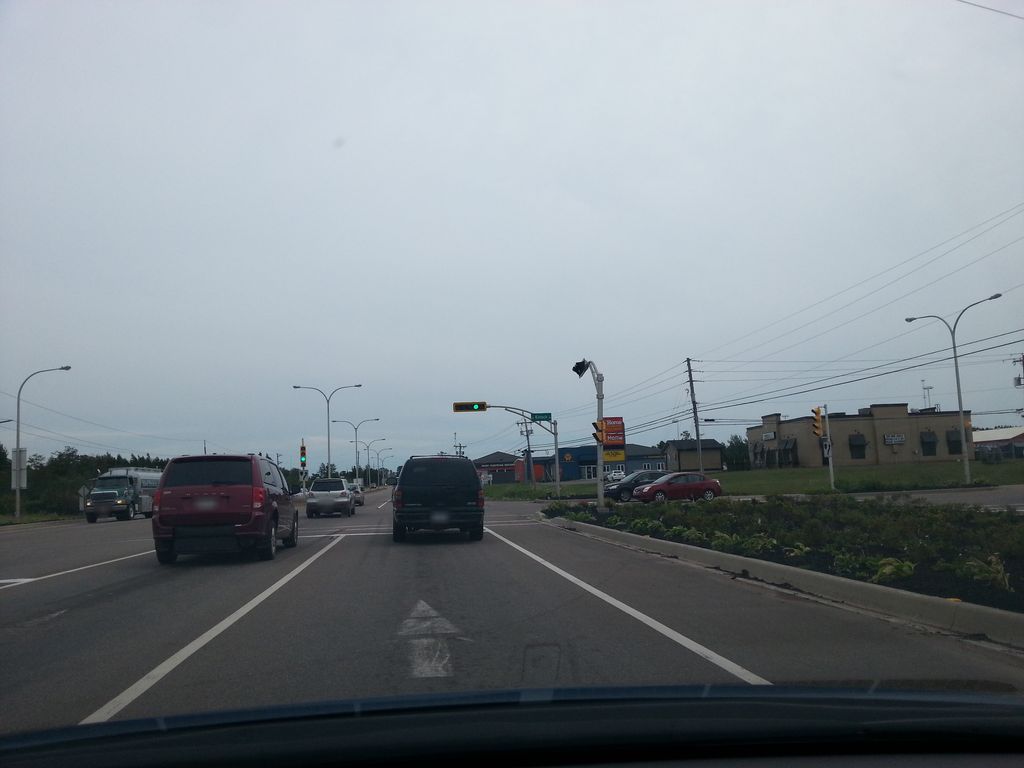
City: charlottetown